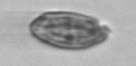
Label: Katodinium_or_Torodinium